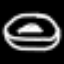
Label: donut